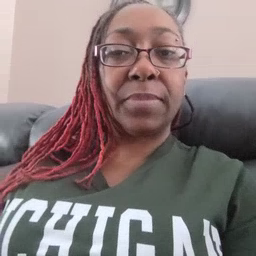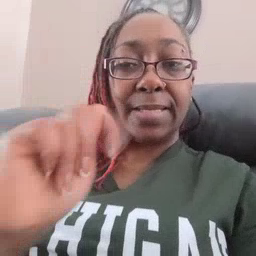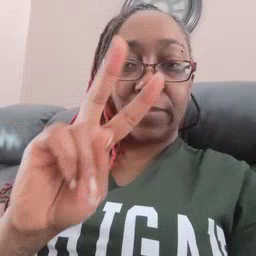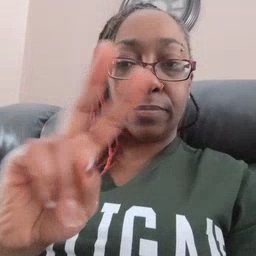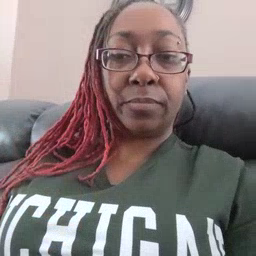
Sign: TV